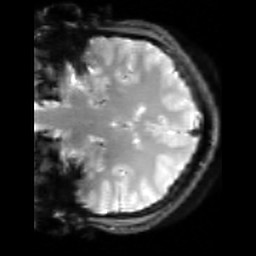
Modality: inplaneT2
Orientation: coronal
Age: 21
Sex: male
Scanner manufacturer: siemens
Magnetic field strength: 3 T
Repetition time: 5 s
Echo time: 0.034 s